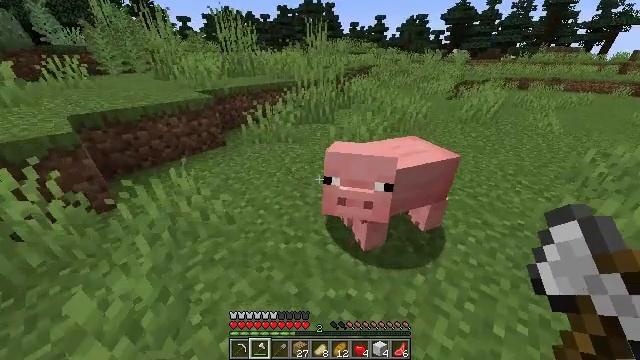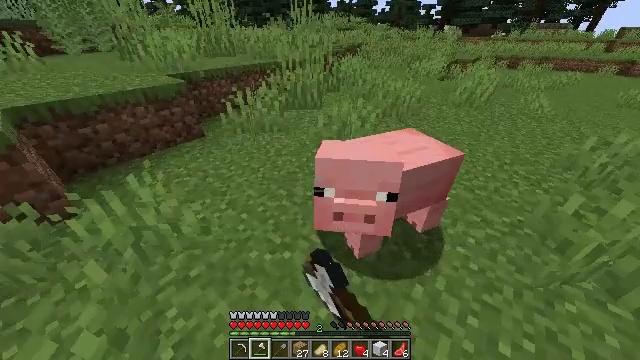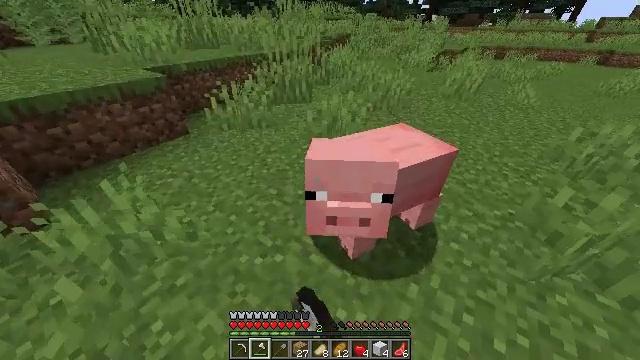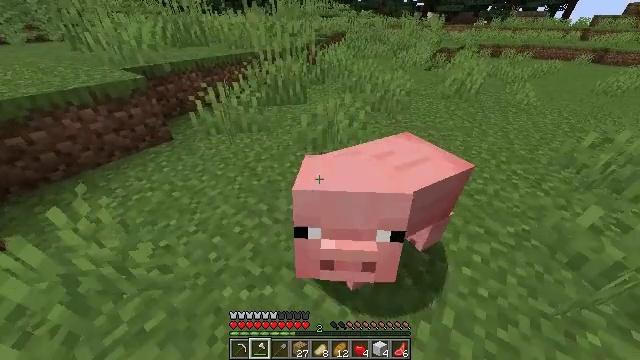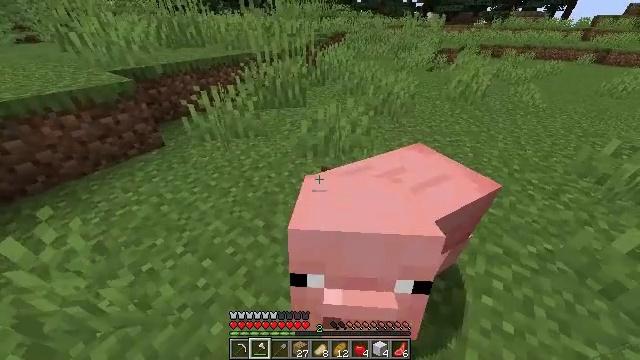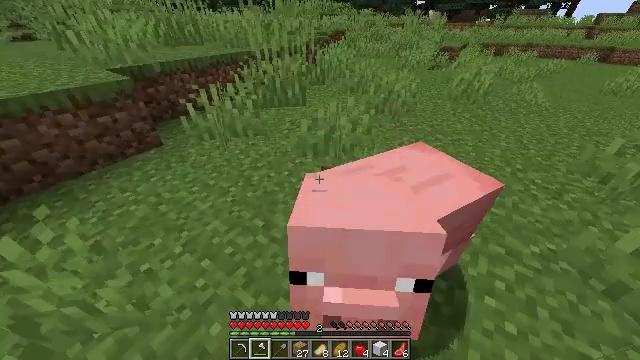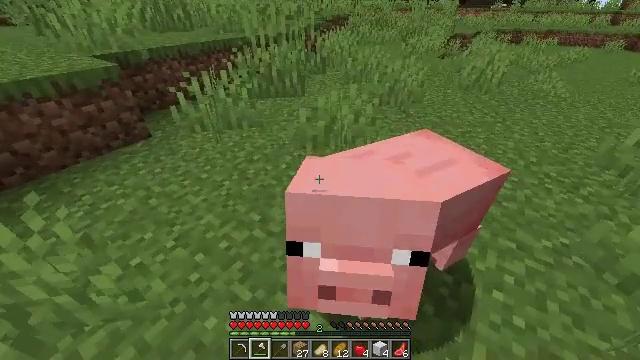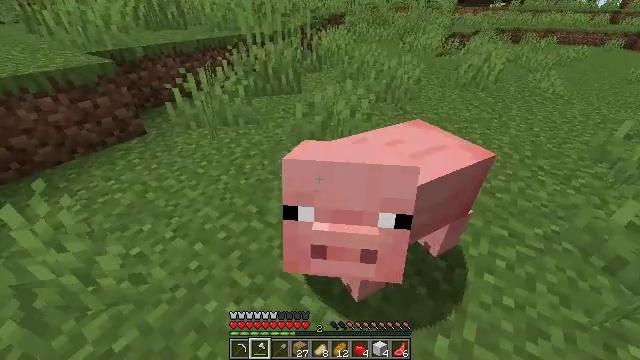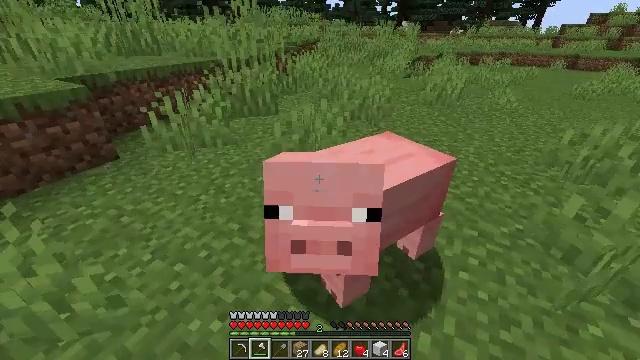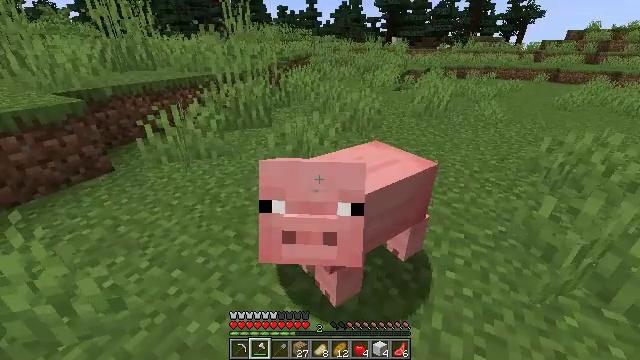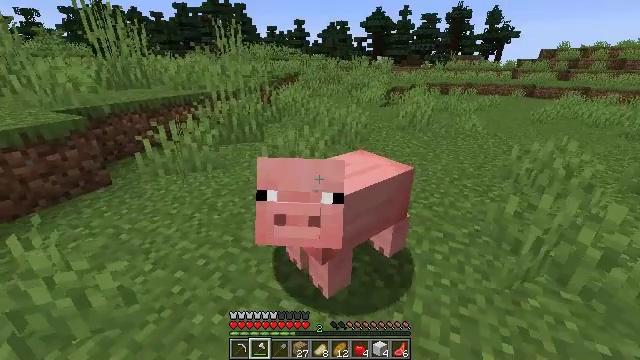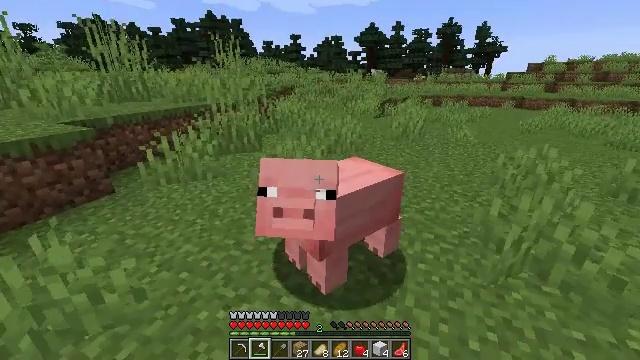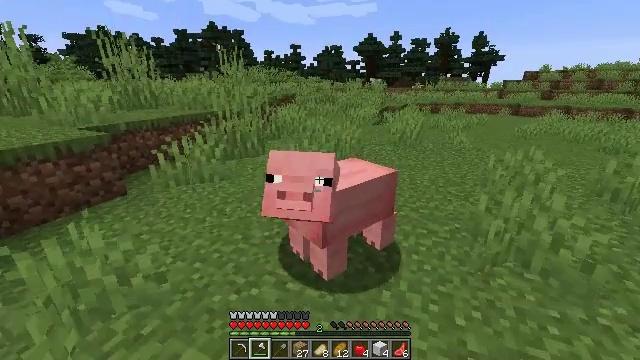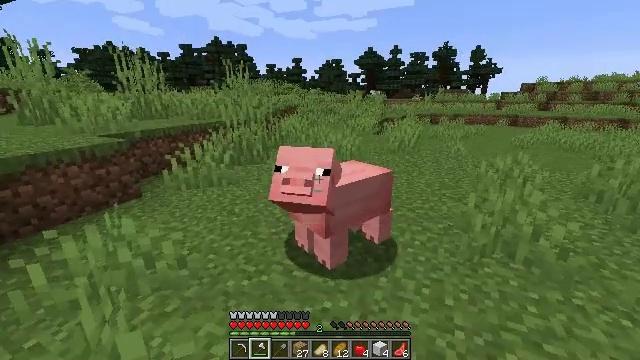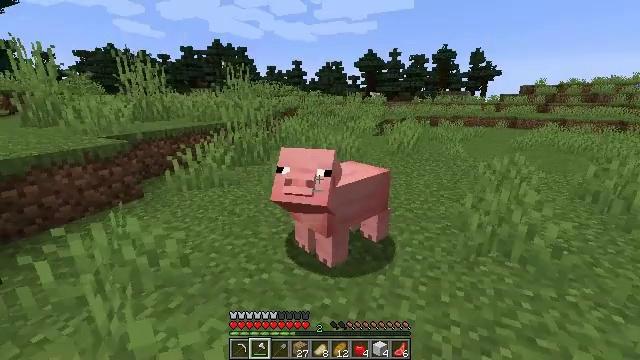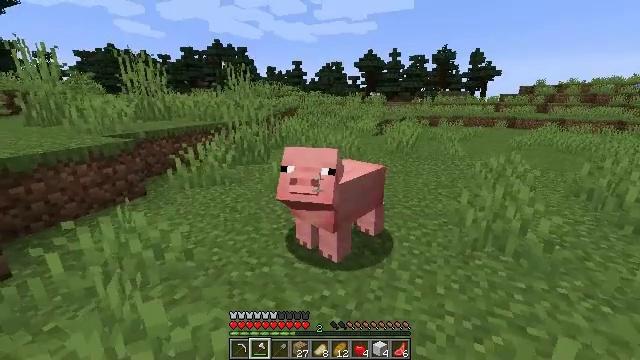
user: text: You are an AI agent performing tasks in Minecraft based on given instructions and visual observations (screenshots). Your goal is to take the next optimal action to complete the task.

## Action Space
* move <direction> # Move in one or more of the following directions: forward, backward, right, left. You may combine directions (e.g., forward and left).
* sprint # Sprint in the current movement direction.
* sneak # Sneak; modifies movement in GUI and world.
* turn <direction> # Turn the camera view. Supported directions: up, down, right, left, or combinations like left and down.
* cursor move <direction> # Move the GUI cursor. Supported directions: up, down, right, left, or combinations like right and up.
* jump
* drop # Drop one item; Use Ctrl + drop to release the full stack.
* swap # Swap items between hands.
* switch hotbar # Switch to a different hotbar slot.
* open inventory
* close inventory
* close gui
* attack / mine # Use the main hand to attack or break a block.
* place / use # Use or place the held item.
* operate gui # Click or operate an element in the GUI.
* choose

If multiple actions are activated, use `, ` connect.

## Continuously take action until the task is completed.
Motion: motion action
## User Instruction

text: Clear the ground by mining grass.
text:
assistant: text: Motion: move forward, sprint, turn right and down, attack / mine
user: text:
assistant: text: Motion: move forward, sprint, turn right and down, attack / mine
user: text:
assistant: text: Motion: move forward, sprint, turn right
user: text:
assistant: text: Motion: move back
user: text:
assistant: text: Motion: move back
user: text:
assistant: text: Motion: move back
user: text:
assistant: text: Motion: move back
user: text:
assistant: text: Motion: move back, turn right and up
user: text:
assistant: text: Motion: move back, turn right and up
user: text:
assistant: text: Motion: move back, turn right and up
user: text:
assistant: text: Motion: move back, turn up
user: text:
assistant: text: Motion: move back, turn up
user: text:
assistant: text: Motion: move back, turn up
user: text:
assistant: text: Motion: no_op
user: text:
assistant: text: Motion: no_op
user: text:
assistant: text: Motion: turn down
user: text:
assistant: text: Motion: turn down
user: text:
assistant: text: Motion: no_op
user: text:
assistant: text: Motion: move back
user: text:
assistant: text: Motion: move back
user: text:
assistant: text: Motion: move back
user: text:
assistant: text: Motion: move back
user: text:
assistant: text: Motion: move back
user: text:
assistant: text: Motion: move back and move left
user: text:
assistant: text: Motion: move back and move left, turn right
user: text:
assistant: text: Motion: move back and move left, turn right
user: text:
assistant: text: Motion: move back and move left
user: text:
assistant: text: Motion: move back
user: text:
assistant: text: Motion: move back
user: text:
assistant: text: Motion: move back